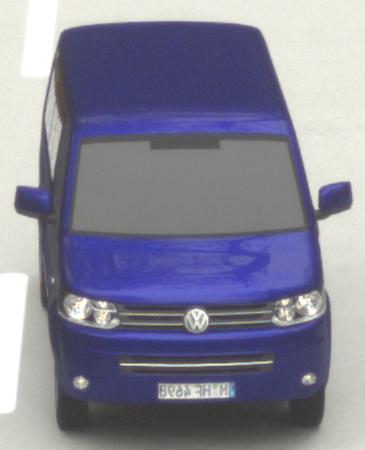
Make: VW Commercial Vehicles (Nutzfahrzeuge)
Model: T5 Multivan 2.0
Detailed model: T5 Multivan
Model produced from: 2009/09
Model produced until: 2013/06
Doors: 4
Color: blue
Road condition: dry road
Daytime: morning or afternoon
Contrast: low contrast